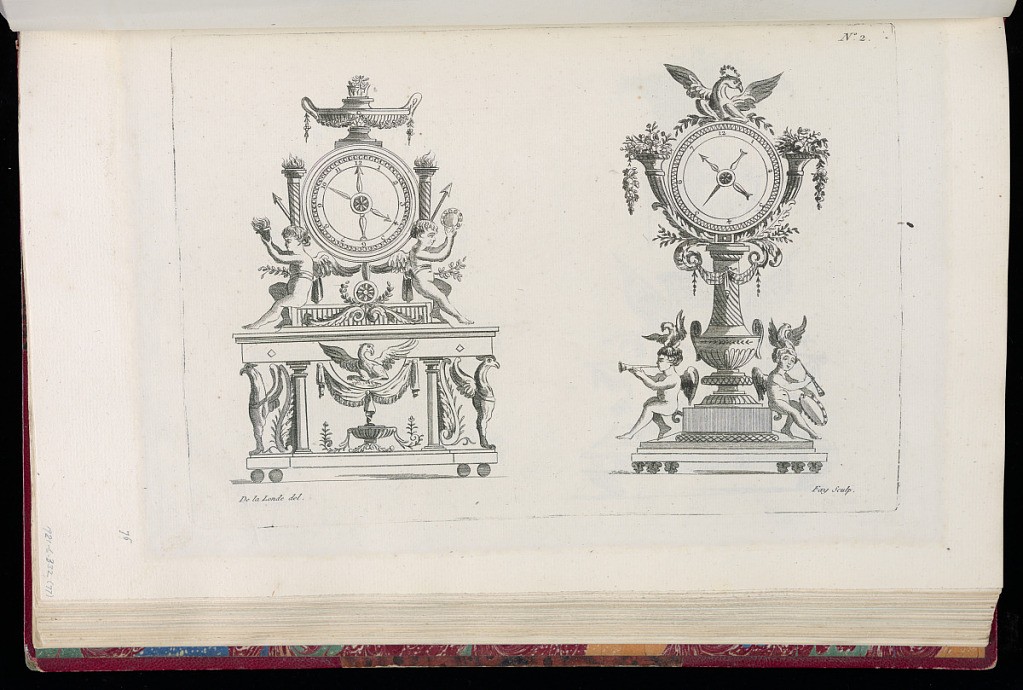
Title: Designs for Clock Cases
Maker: Richard de Lalonde, French, active 1780–96
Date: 1780-1789
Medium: Etching on off-white laid paper
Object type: Print
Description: Designs for two clock cases decorated with ornament motifs including urns, torches, winged putti, sphynxes, rinceaux, drapery, and eagles. The plate is signed and numbered.